Question: I have found the following image over the net, while looking for Android Application Runtime. Can someone tell me whether the information given in this is correct or whether you would suggest any modifications.
Here is the image...

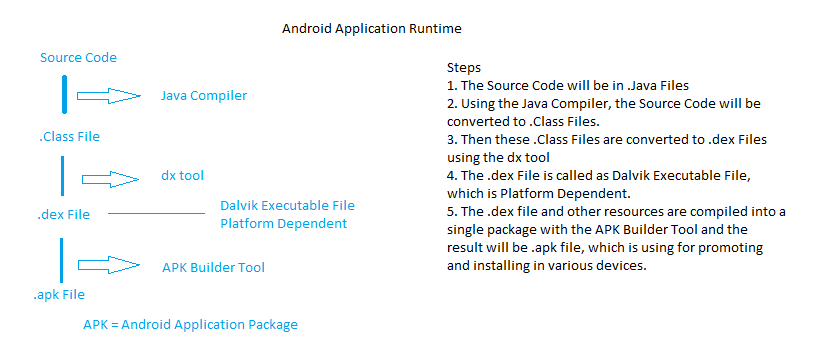
Answer: In my opinion, this looks fairly correct!